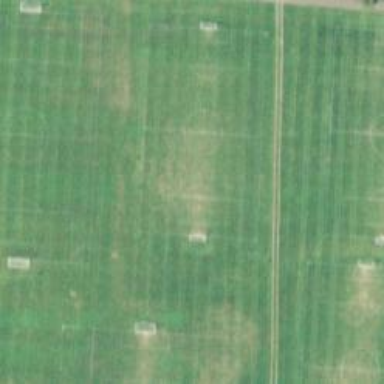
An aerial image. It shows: Soccer pitch designated for leisure and sports activities.